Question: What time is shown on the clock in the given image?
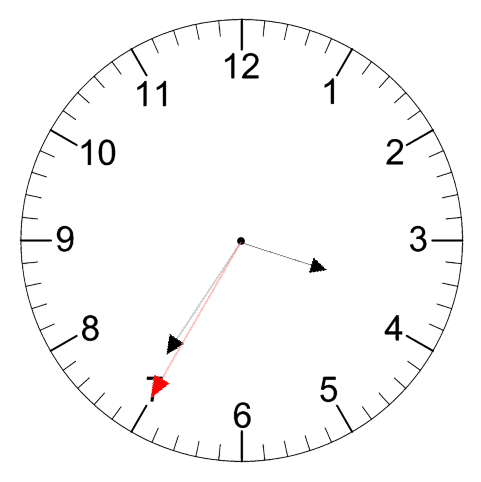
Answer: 03:35:35